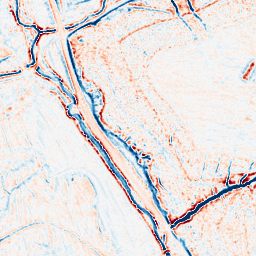
Category: edge_preserving
Decomposition family: bilateral
Decomposition parameters: d: 9
sigma_color: 100
sigma_space: 100
Upsampling method: cubic_mitchell
Upsampling parameters: scale: 2
Upsampling scale: 2